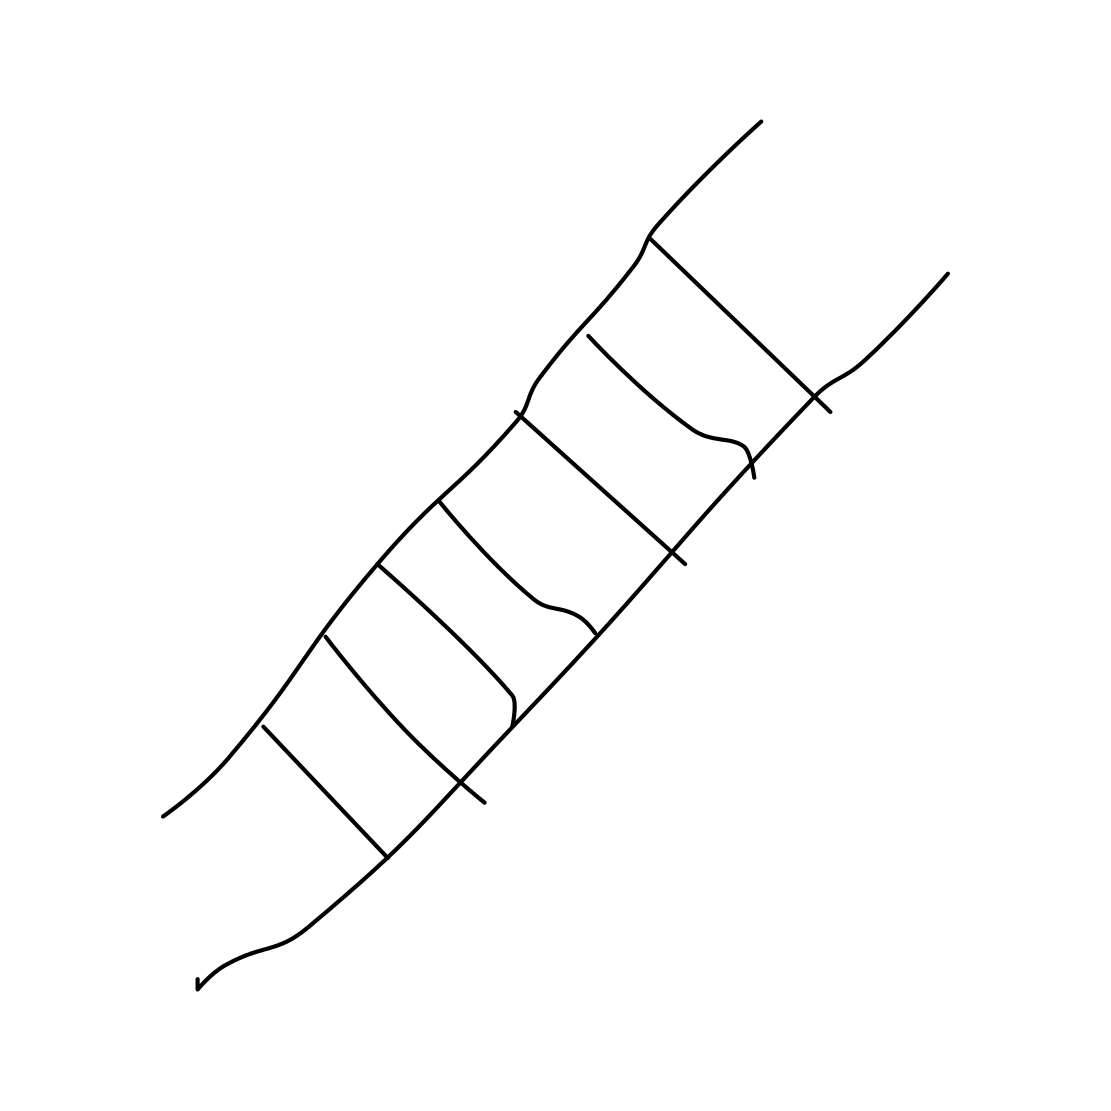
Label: ladder